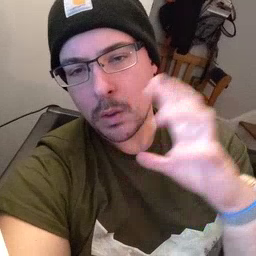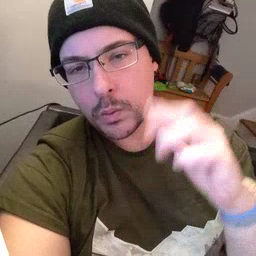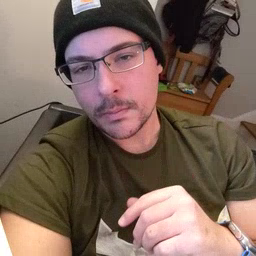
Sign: balloon